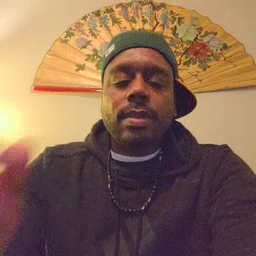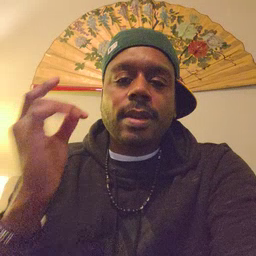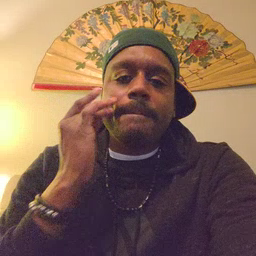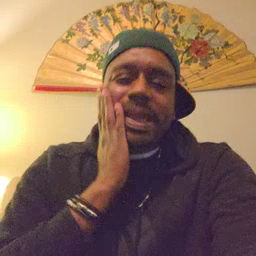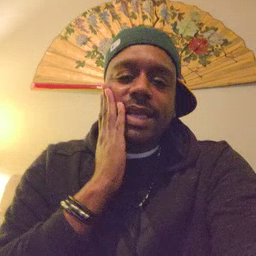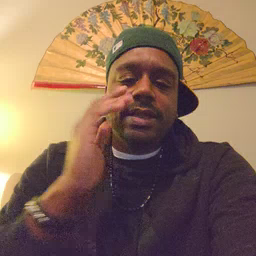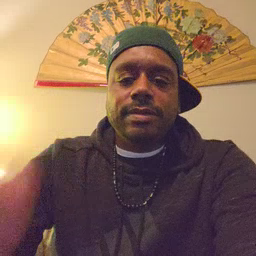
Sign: bee